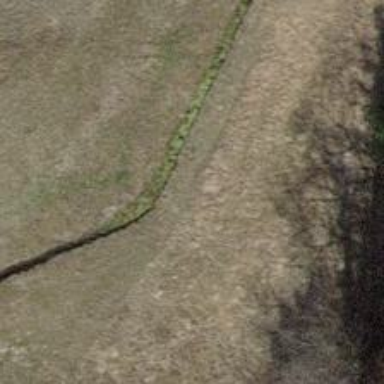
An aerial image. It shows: Ditch serving as waterway.